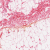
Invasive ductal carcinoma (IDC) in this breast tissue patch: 0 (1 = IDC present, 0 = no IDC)